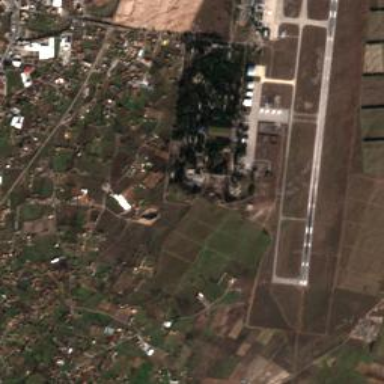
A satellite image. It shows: International public aerodrome.